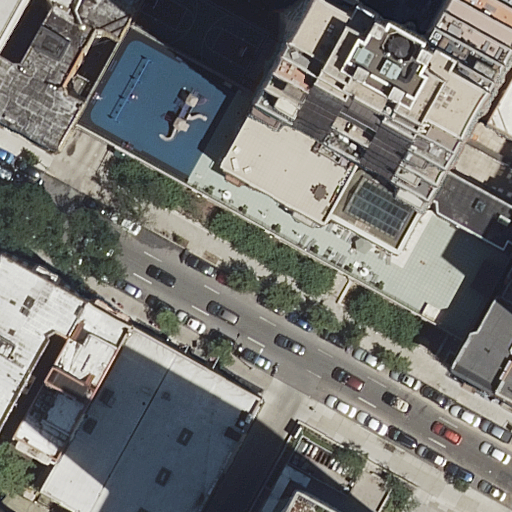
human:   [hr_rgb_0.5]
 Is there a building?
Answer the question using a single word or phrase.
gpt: yes

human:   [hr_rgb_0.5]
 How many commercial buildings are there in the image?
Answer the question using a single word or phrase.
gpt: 0

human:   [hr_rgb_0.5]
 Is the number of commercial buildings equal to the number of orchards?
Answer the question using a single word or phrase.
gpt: yes

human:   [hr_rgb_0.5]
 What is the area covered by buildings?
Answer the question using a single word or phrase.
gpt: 6180m2

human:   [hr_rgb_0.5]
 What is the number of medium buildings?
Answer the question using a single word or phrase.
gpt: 6

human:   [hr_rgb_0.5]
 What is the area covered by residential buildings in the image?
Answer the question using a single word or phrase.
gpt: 6180m2

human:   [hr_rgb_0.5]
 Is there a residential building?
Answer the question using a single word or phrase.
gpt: yes

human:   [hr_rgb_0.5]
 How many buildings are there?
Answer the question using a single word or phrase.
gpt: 12

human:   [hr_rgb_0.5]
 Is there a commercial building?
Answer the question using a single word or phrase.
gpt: no

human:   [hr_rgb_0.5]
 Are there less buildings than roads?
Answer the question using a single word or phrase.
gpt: no

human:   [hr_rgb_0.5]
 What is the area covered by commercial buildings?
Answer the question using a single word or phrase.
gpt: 0m2

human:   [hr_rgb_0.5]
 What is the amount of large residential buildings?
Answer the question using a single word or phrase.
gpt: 2

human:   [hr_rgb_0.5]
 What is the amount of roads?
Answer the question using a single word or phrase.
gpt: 1

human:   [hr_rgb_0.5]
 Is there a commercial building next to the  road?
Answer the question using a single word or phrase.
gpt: no

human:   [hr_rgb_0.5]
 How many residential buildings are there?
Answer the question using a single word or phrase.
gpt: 12

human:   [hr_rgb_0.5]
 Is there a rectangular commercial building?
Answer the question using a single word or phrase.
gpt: no

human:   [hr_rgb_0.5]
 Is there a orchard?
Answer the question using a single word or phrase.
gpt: no

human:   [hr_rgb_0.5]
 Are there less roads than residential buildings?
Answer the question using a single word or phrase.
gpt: yes

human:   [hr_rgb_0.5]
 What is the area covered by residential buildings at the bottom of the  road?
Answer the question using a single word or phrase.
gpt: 4142m2

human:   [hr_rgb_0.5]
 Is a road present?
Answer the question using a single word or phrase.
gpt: yes

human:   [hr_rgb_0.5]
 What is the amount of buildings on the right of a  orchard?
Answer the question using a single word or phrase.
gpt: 0

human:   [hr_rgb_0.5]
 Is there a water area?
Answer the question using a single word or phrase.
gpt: no

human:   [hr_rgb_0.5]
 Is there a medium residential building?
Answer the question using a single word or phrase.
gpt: yes

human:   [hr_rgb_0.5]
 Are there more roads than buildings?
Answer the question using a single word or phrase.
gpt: no

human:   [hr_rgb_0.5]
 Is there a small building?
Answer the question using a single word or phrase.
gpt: yes

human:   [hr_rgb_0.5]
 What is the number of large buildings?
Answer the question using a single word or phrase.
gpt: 2

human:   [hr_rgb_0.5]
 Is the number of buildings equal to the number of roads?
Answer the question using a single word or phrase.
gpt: no

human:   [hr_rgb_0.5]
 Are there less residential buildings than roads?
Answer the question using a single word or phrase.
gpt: no

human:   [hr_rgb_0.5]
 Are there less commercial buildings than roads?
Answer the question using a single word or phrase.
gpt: yes

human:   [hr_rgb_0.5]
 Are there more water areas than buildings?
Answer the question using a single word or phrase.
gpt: no

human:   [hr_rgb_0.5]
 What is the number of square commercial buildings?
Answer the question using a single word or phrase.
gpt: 0

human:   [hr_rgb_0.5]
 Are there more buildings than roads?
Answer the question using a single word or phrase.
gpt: yes

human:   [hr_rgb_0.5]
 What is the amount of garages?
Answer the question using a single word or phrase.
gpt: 0

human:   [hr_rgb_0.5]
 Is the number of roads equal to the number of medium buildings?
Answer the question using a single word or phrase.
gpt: no

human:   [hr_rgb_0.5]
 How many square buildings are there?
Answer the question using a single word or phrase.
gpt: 0

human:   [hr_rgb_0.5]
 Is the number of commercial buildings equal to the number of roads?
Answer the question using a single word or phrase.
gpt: no

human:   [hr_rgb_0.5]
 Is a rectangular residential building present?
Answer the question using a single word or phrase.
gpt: yes

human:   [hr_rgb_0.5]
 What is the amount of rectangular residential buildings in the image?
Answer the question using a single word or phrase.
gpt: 4

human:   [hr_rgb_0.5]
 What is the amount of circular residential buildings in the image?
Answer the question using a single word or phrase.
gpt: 0

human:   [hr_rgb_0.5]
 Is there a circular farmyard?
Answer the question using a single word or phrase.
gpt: no

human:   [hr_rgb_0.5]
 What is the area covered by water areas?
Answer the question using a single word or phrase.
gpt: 0m2

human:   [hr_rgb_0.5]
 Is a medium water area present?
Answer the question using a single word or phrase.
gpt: no

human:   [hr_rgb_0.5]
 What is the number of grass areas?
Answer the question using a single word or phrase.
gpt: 0

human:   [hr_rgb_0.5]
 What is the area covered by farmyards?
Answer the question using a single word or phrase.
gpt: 0m2

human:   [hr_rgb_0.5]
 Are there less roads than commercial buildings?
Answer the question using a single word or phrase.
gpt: no

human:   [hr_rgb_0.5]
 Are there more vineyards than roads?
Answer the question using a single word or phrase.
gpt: no

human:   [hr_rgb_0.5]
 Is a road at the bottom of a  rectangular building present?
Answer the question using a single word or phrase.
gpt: yes

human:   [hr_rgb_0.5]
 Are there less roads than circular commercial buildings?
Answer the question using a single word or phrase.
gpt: no

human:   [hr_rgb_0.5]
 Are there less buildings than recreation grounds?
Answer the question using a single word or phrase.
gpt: no

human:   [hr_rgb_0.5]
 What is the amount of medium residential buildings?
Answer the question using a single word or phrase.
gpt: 6

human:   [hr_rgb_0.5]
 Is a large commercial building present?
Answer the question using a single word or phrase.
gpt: no

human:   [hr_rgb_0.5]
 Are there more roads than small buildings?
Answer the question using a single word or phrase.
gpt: no

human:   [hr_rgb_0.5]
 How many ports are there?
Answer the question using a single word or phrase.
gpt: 0

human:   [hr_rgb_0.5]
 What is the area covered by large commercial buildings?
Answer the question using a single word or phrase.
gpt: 0m2

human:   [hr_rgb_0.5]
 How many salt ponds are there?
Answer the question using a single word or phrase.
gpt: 0

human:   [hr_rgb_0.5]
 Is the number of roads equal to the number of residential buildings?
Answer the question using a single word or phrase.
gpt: no

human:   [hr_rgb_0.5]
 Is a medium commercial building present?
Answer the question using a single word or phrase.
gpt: no

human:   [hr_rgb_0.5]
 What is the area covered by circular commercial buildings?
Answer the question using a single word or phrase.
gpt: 0m2

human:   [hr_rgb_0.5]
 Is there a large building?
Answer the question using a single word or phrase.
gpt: yes

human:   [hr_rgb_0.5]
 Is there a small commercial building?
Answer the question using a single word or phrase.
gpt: no

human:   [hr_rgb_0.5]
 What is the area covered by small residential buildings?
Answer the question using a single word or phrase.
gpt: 178m2

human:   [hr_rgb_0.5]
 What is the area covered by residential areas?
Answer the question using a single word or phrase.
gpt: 0m2

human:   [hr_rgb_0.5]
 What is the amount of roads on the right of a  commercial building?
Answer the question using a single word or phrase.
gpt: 0

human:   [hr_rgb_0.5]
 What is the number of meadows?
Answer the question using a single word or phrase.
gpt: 0